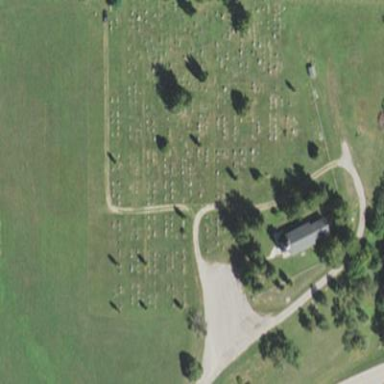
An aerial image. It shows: Cemetery.